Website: walmart
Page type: account-selection
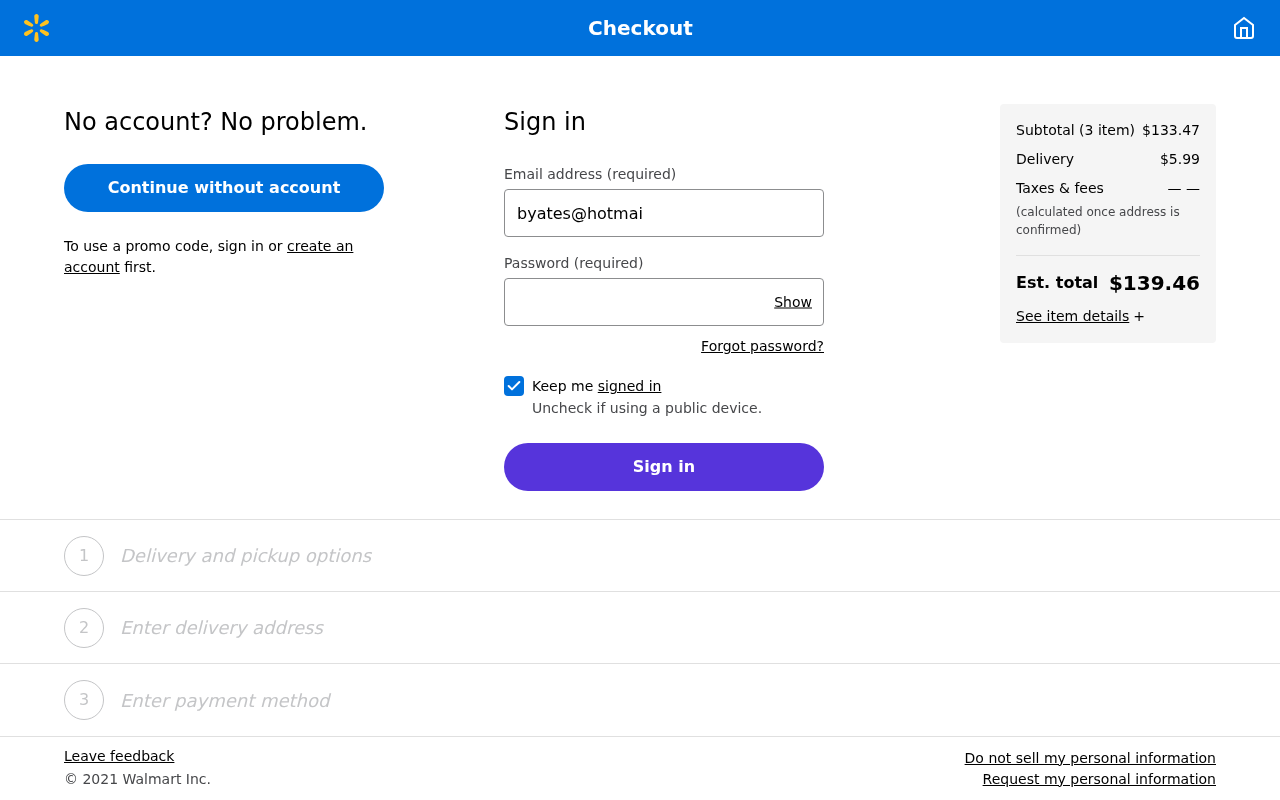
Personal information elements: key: PII_EMAIL
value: byates@hotmail.com
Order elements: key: ORDER_NUM_ITEMS
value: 3
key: ORDER_SUBTOTAL
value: $133.47
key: ORDER_SHIPPING_COST
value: $5.99
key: ORDER_TOTAL
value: $139.46